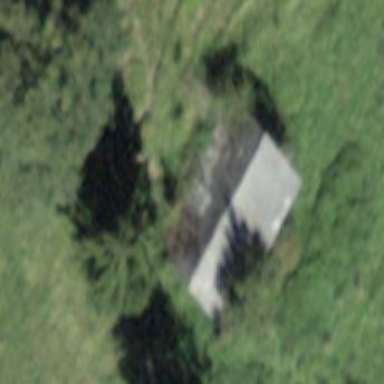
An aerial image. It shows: Farm auxiliary building.